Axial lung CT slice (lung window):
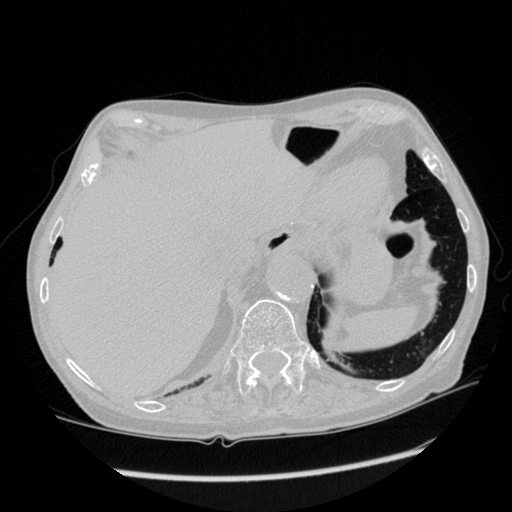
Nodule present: no